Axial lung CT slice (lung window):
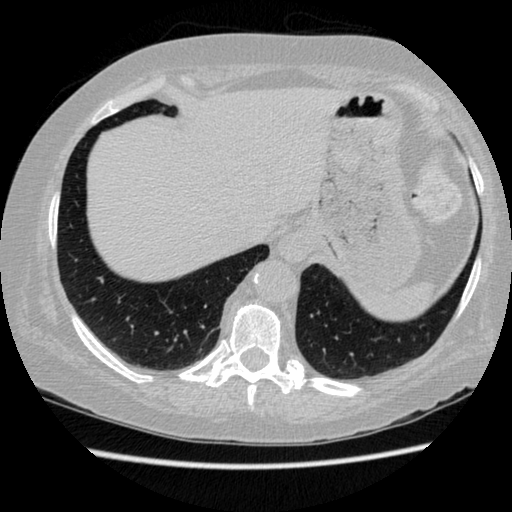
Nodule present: no